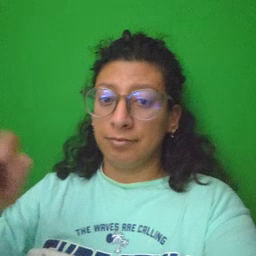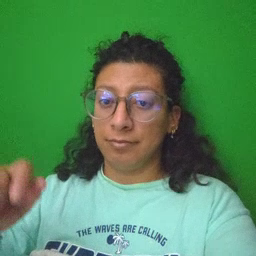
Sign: pencil